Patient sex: F
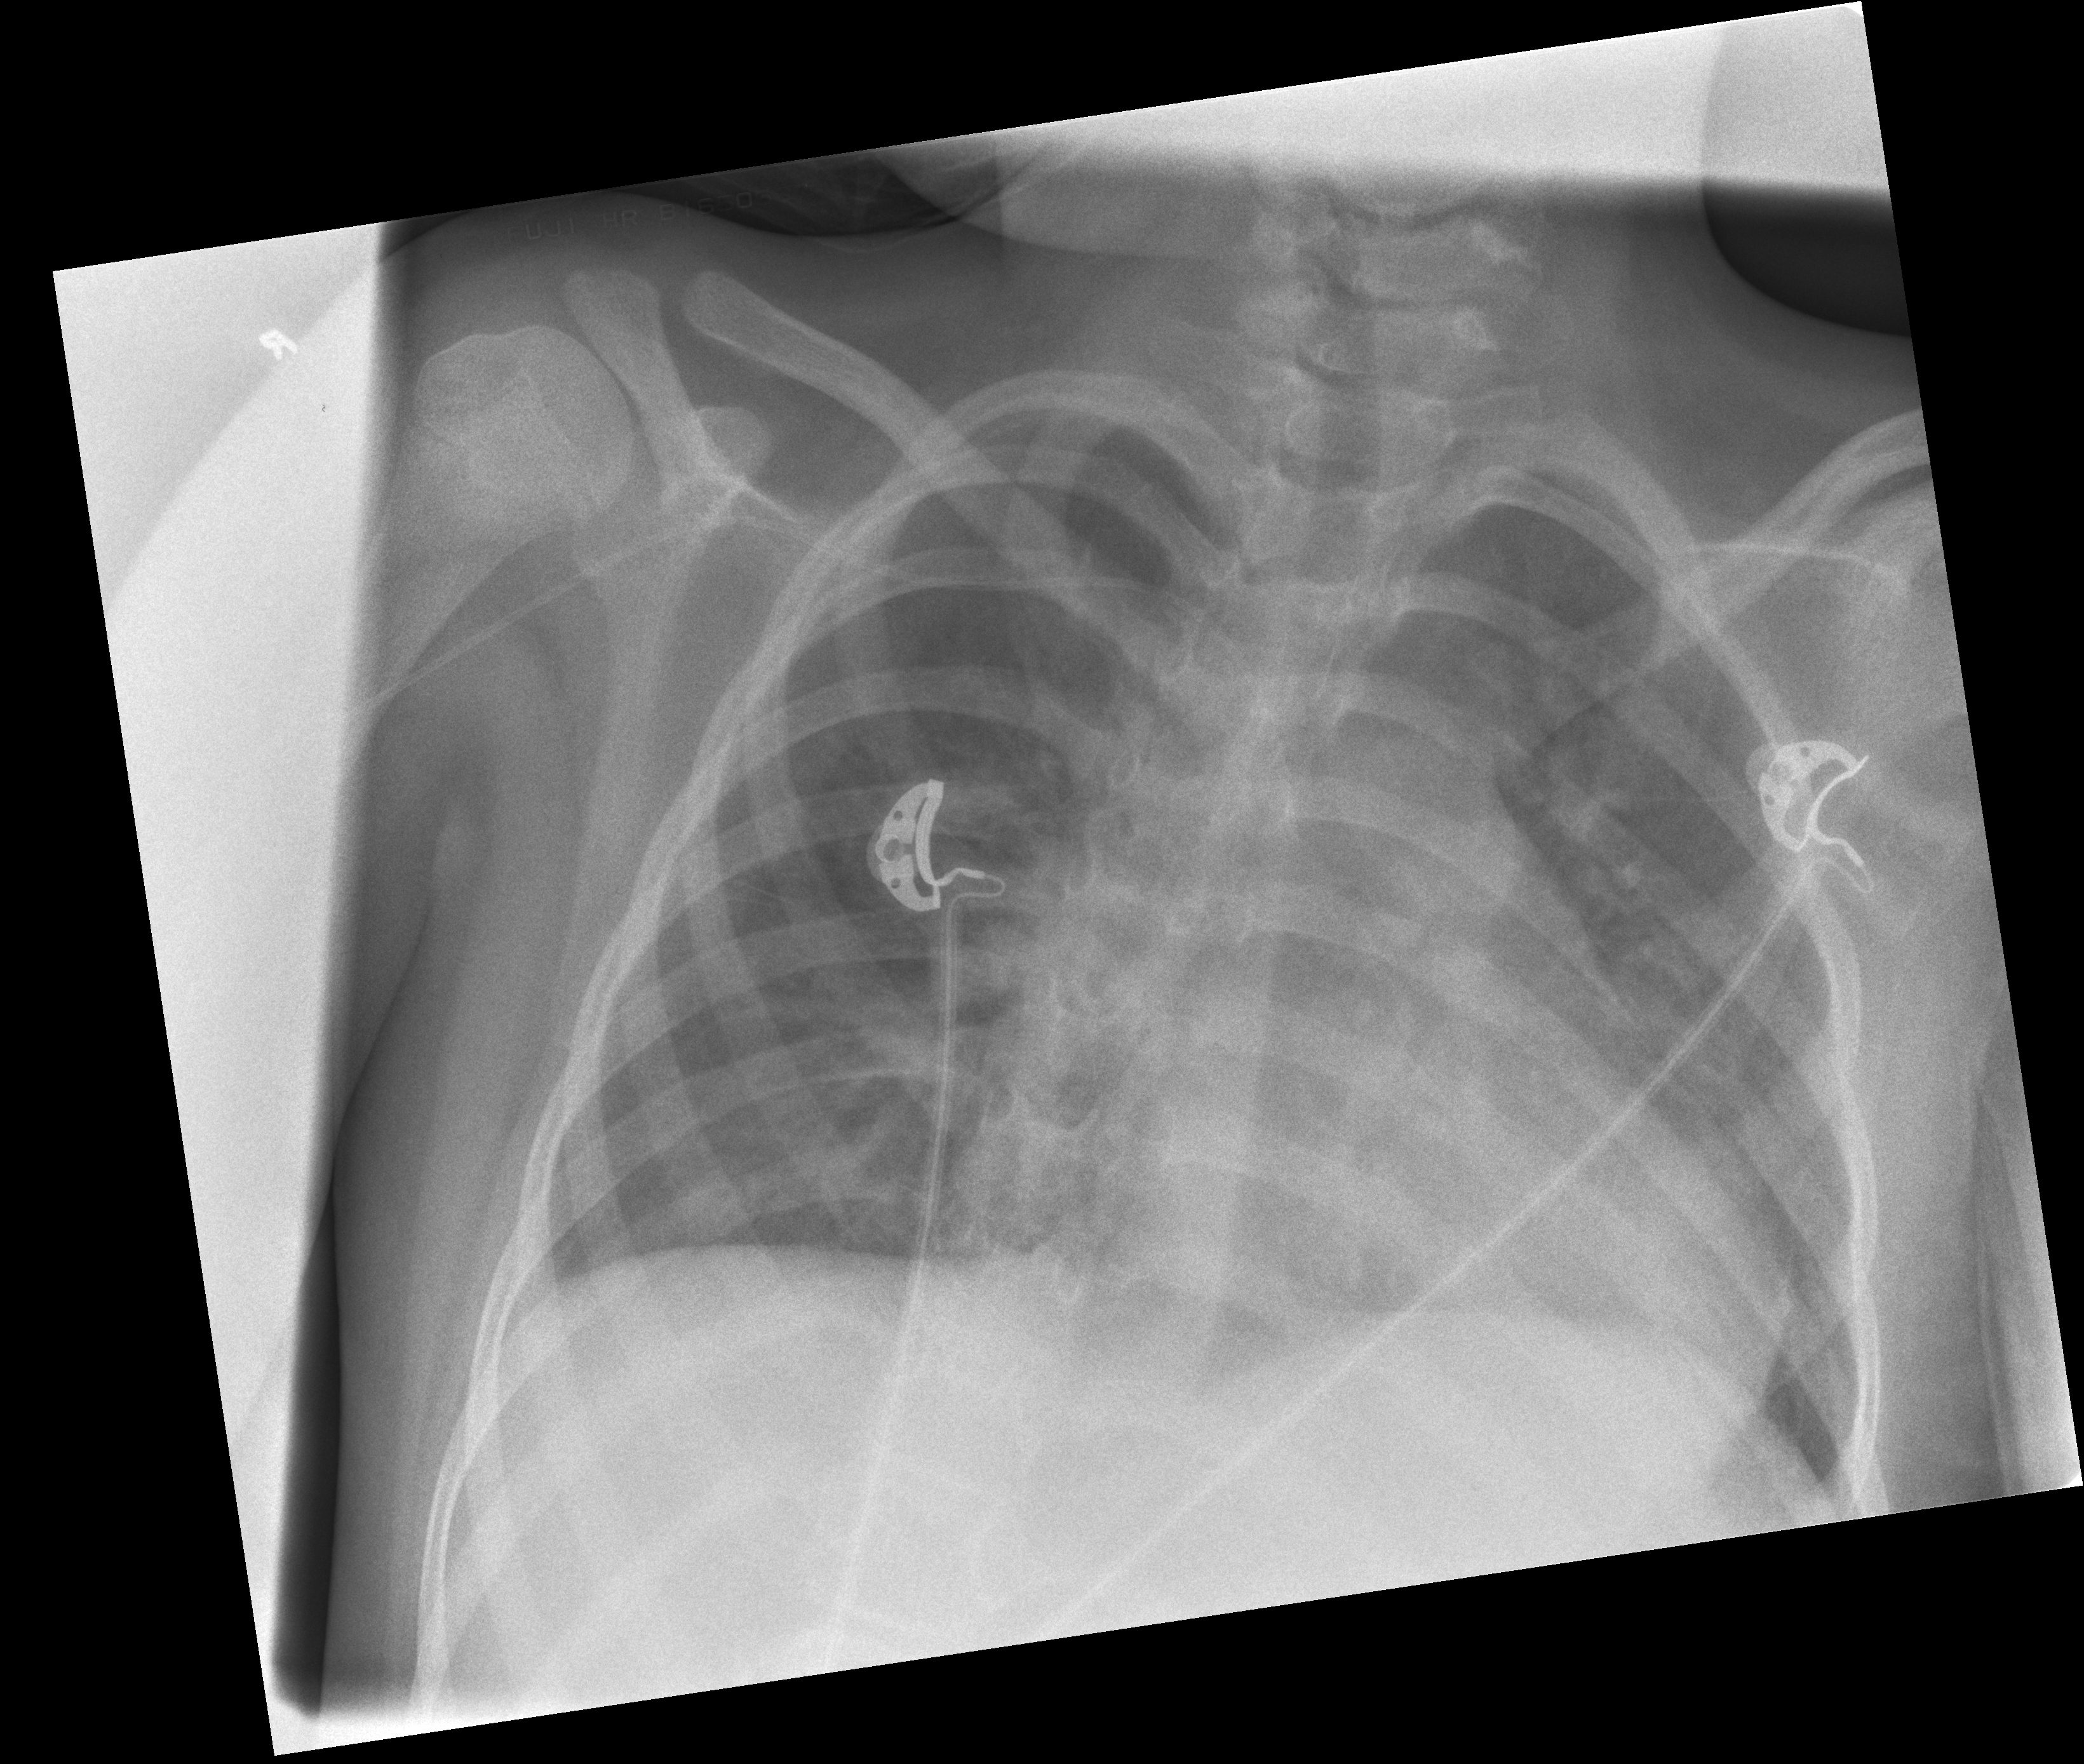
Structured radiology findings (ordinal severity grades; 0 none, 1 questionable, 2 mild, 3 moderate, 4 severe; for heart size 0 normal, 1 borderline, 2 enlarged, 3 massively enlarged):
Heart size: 0
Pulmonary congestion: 0
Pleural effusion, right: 0
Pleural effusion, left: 0
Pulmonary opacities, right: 0
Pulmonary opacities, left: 1
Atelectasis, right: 0
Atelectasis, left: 0